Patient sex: F
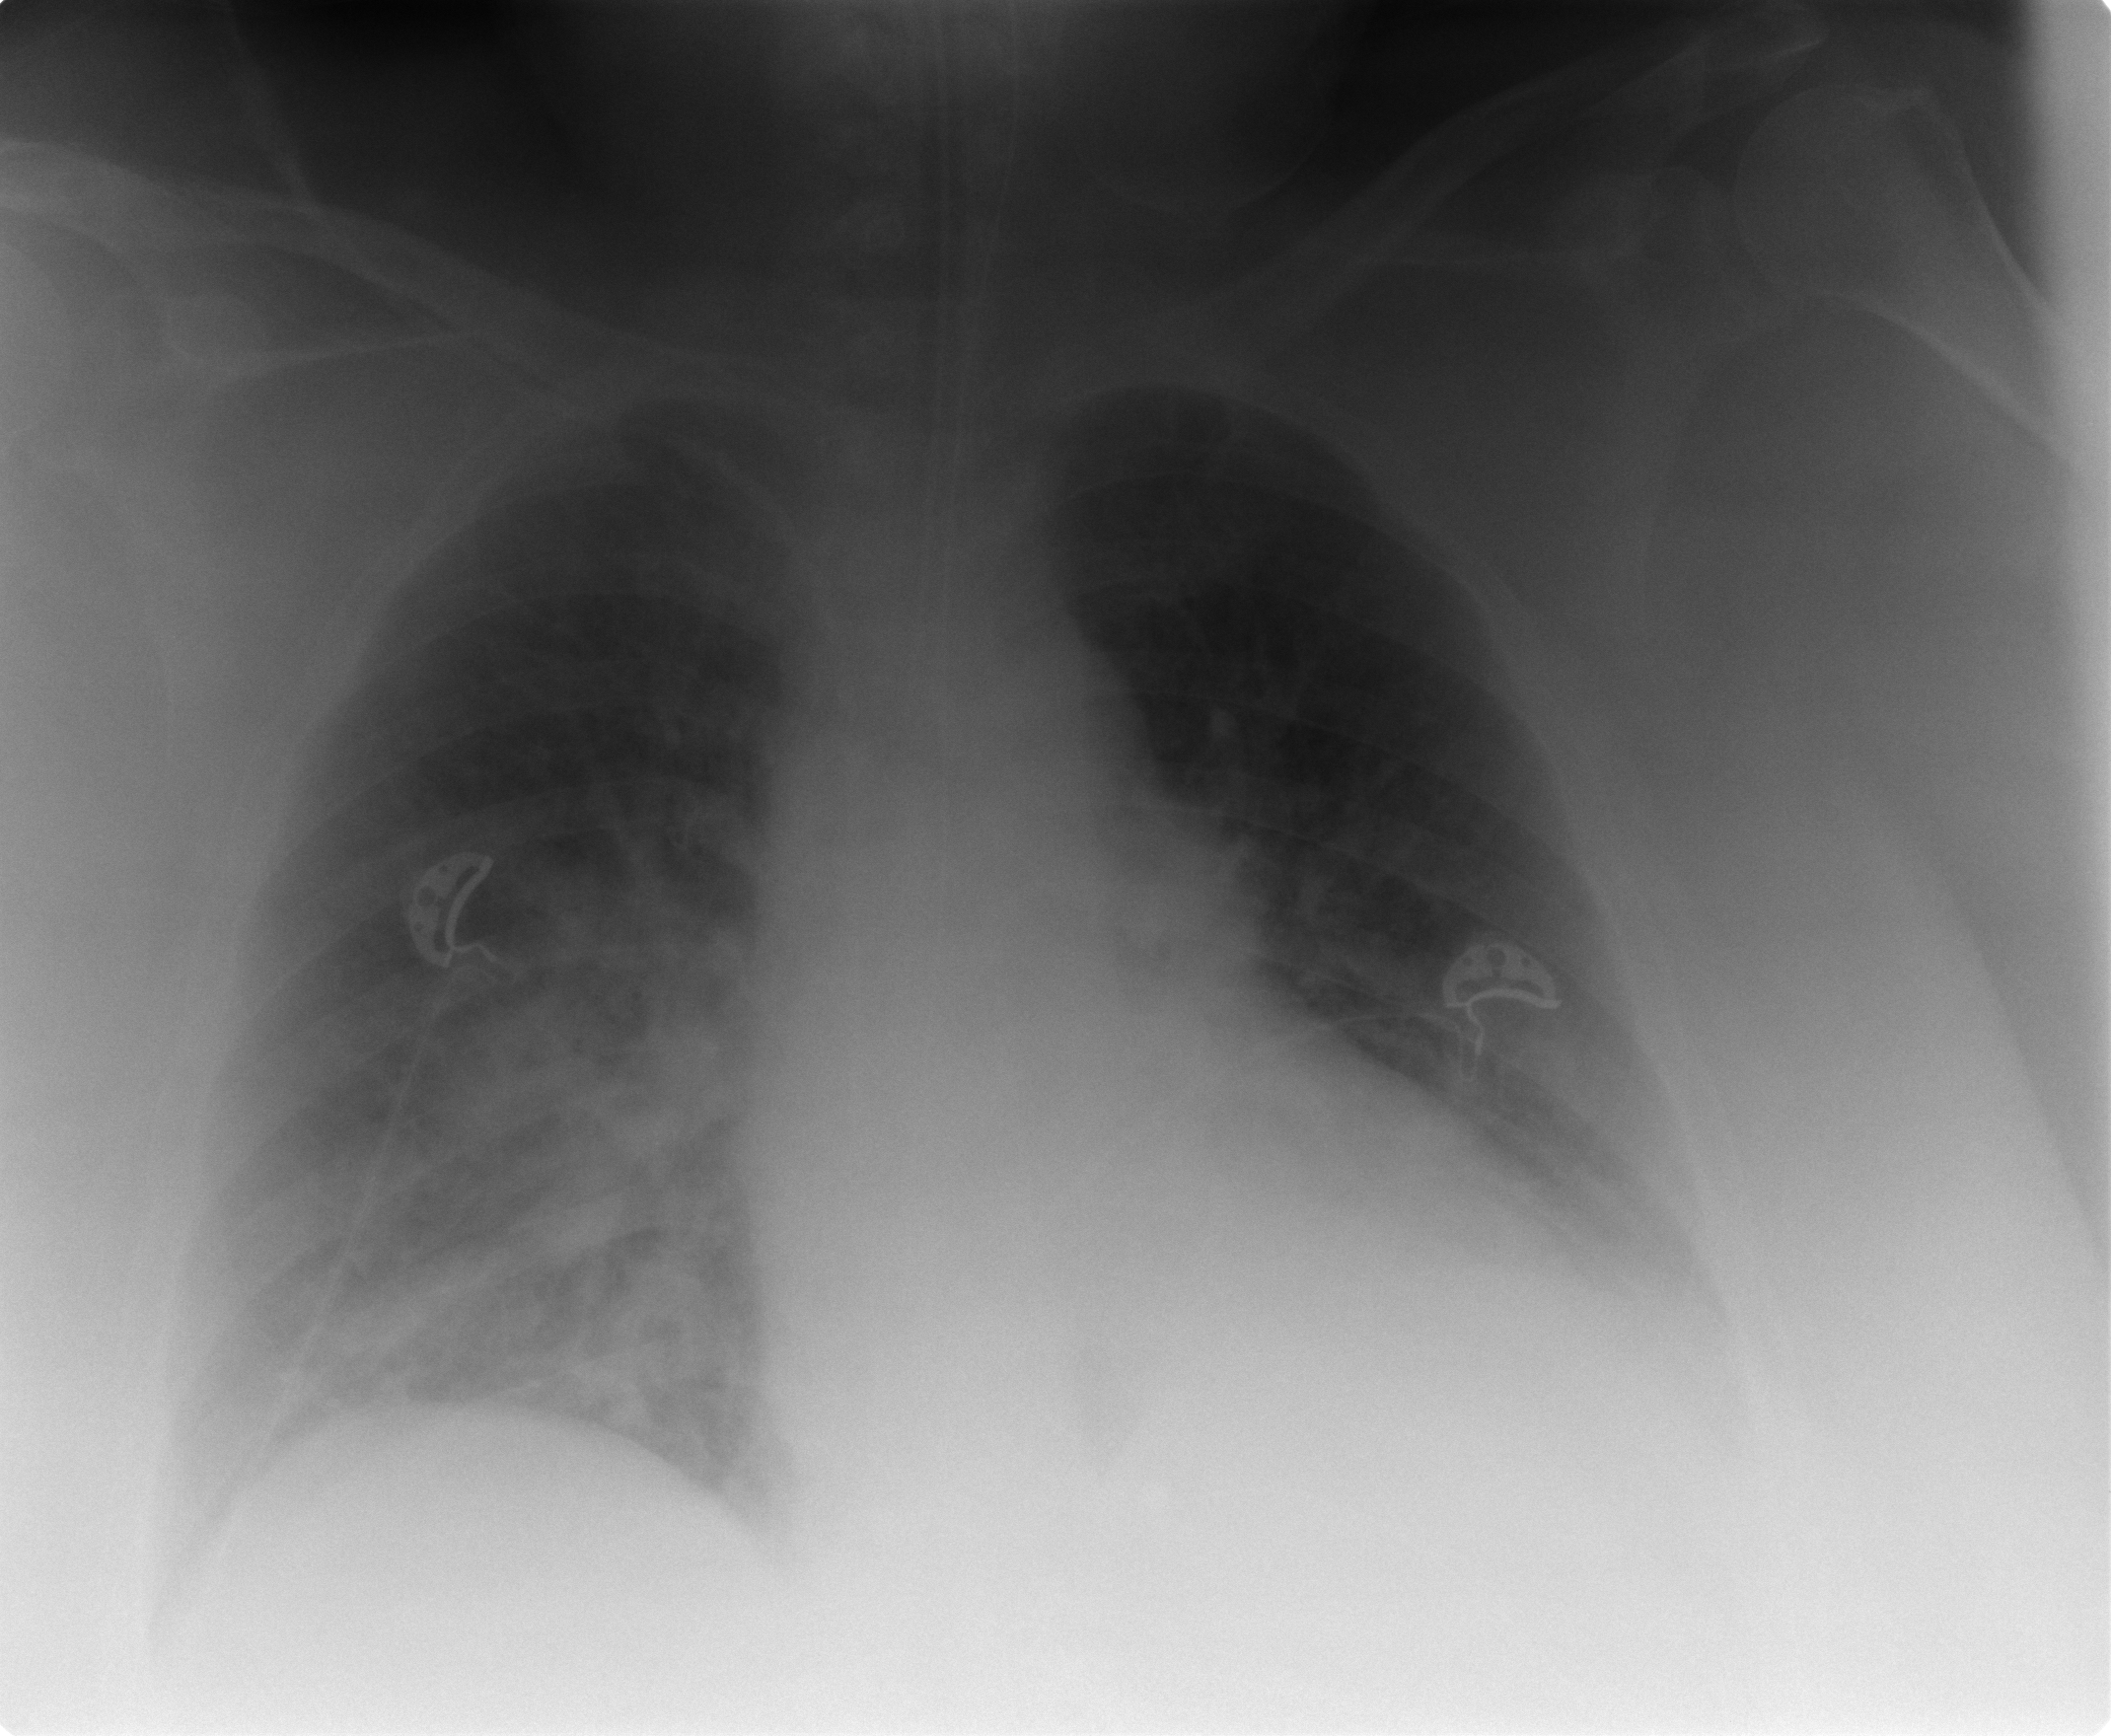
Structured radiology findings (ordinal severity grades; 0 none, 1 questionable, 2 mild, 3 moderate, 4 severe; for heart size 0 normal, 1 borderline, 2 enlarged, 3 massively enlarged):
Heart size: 2
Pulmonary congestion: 2
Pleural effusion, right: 0
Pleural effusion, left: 2
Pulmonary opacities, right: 3
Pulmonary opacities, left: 1
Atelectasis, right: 1
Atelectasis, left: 2